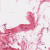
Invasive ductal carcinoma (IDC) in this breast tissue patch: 0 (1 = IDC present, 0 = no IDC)